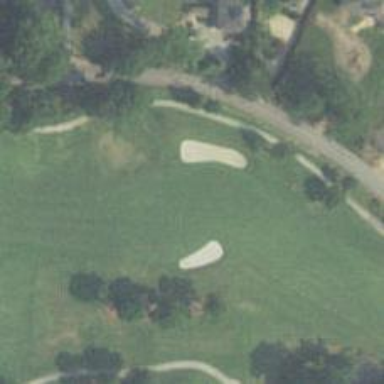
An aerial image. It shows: Golf hole.